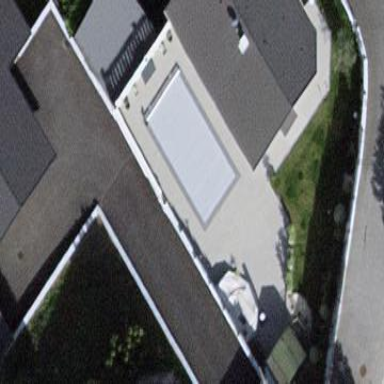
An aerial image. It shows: Swimming pool located in leisure land.